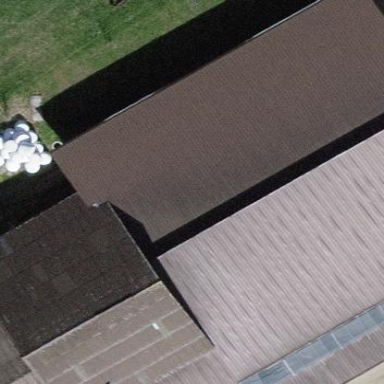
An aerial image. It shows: Shed building.